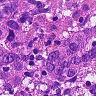
Metastatic tissue present: yes